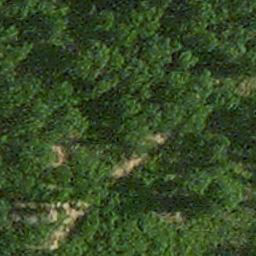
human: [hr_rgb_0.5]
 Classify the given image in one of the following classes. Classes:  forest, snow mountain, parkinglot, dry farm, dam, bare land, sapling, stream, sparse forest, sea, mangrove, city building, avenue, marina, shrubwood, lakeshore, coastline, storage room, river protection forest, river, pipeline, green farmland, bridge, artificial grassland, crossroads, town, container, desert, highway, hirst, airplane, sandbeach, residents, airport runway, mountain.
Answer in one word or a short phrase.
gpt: forest